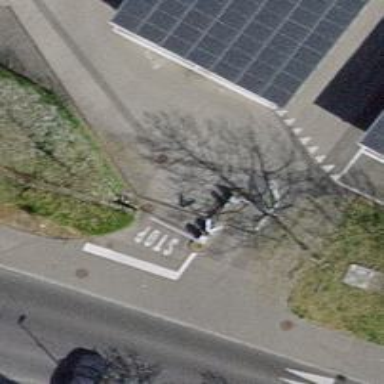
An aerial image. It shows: Lift gate barrier.